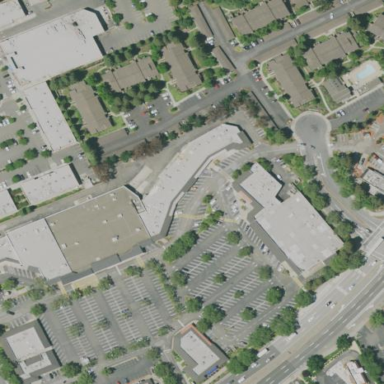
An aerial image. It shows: Retail area.